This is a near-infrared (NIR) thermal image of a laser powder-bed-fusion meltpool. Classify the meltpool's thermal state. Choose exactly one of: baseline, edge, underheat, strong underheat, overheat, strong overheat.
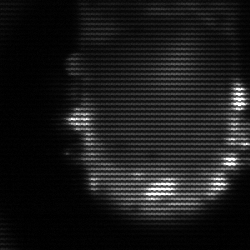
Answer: baseline